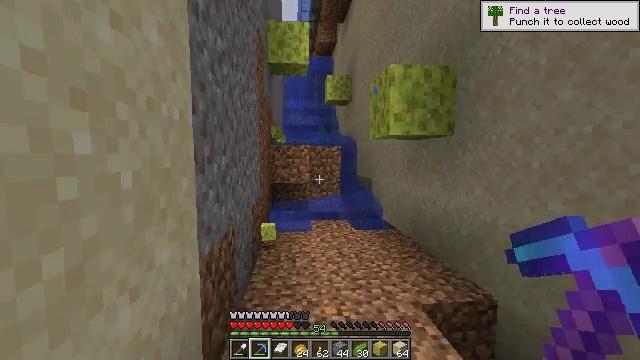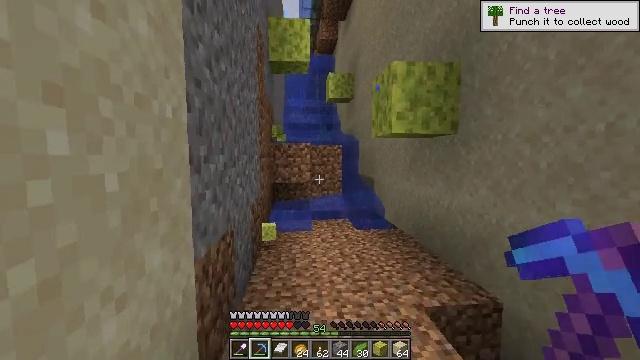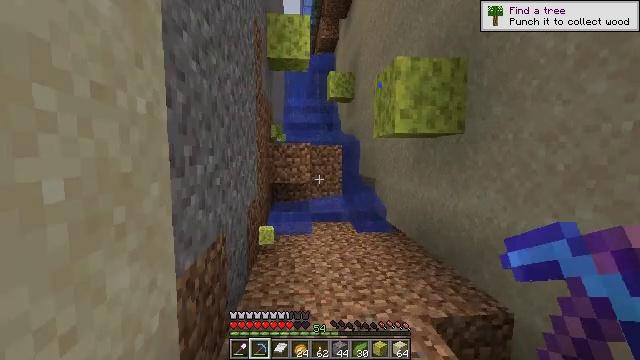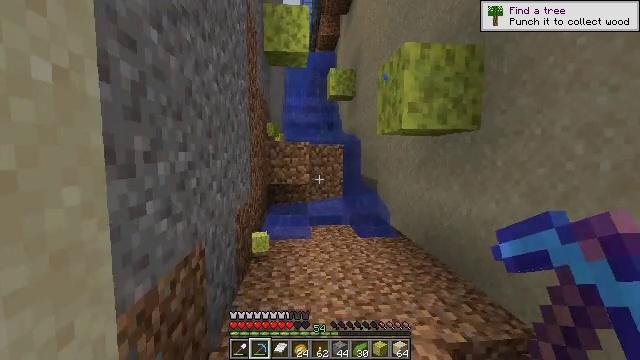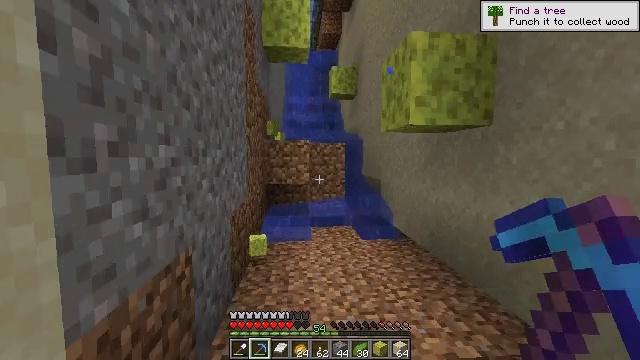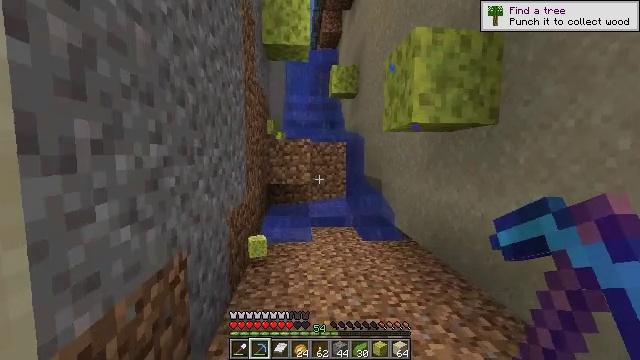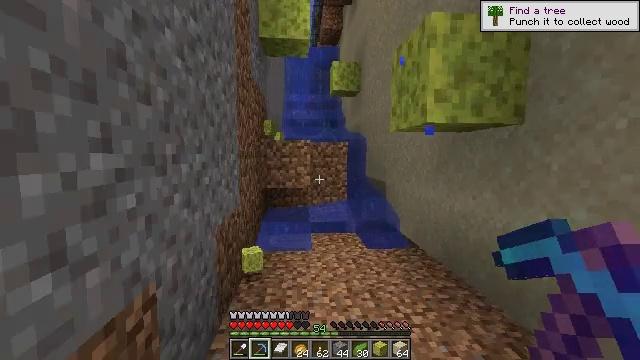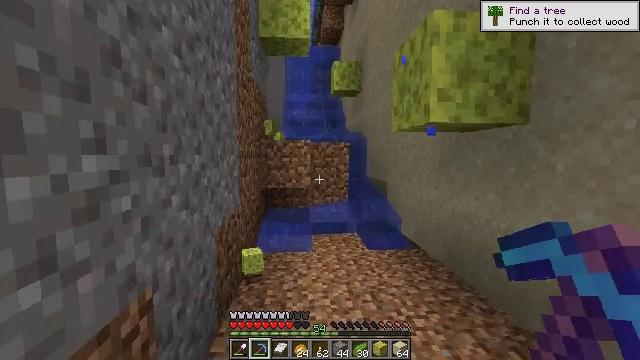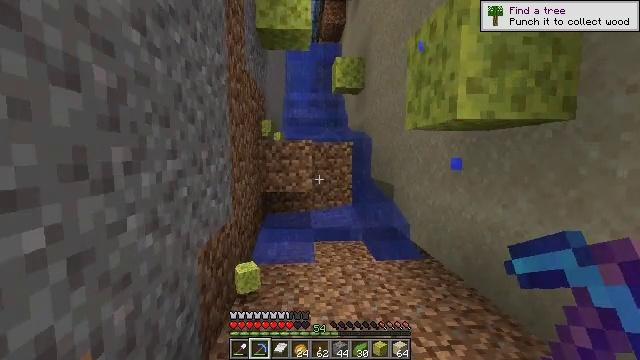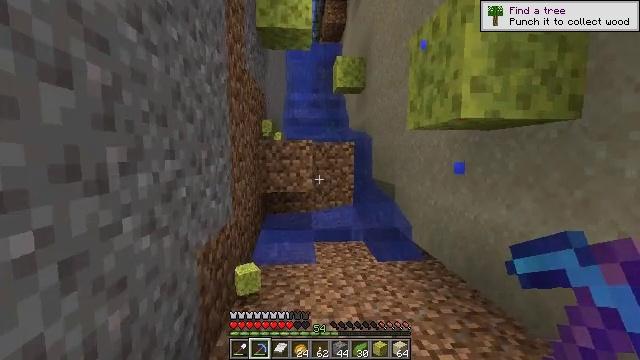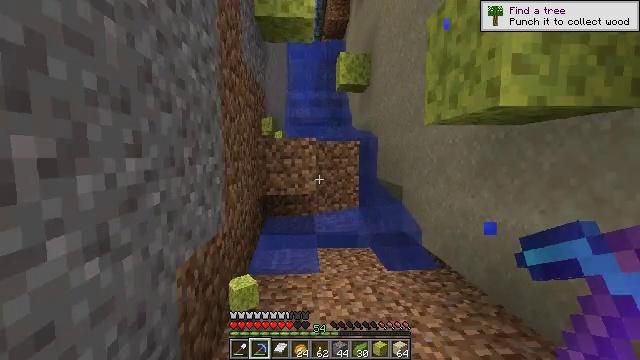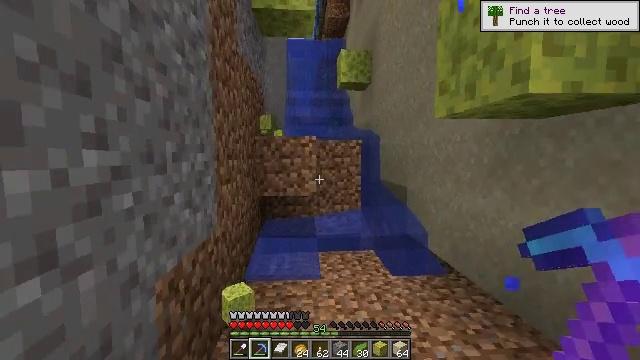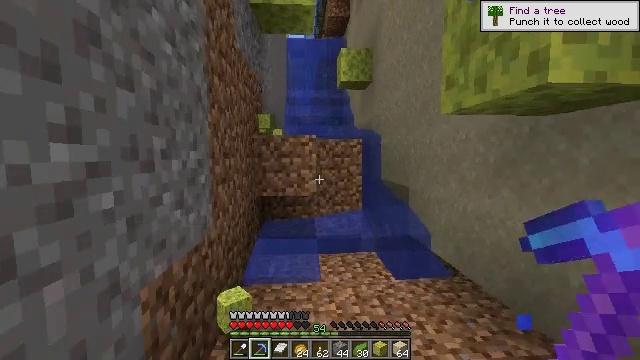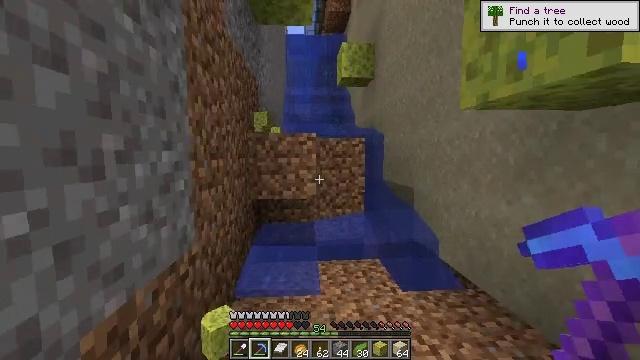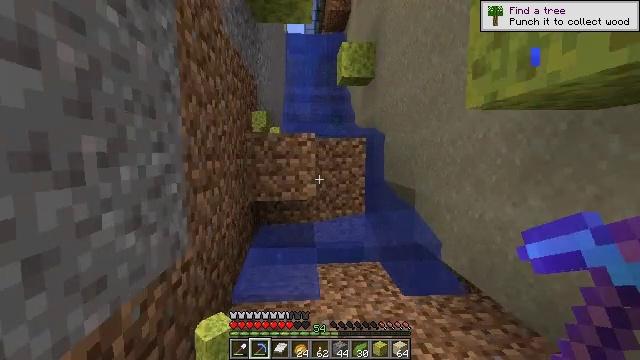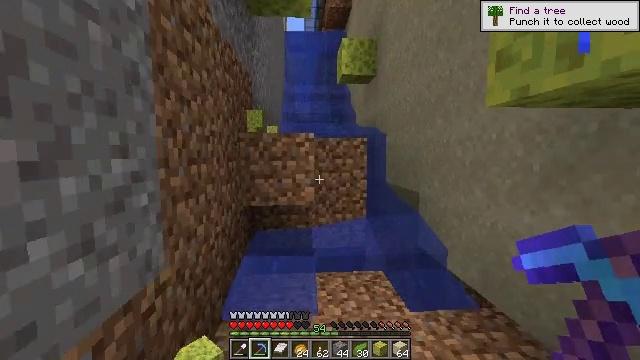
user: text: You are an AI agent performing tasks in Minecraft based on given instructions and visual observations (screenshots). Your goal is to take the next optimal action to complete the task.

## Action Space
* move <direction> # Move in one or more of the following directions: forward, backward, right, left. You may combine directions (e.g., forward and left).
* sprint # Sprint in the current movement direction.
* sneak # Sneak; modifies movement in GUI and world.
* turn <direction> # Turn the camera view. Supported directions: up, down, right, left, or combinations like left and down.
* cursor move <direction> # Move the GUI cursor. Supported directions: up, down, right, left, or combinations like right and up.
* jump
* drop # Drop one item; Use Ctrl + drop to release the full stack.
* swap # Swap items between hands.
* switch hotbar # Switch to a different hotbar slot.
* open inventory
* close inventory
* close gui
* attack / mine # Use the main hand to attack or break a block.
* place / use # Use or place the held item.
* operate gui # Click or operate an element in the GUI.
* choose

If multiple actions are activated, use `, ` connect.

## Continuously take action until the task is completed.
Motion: motion action
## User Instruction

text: Destroy the wet sponge to pick it up.
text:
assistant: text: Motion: move forward
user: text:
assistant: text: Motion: move forward
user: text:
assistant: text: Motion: move forward
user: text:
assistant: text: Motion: move forward
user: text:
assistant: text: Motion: move forward
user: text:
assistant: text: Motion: move forward
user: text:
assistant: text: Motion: move forward
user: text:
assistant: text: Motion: move forward
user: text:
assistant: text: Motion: move forward
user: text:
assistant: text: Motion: move forward
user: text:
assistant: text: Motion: move forward
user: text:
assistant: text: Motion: move forward
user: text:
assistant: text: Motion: move forward
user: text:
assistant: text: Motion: move forward
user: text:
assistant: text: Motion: move forward
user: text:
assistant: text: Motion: move forward
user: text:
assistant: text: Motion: move forward
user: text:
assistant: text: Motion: move forward
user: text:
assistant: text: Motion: move forward and move right
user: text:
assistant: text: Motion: move forward and move right
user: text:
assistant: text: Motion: move forward and move right
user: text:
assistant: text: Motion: move forward and move right
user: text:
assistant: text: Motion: move forward and move right
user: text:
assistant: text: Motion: move forward and move right
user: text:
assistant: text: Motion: move forward and move right
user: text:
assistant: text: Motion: move forward and move right
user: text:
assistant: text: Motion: move forward
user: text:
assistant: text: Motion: move forward
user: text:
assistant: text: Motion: move forward
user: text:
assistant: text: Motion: move forward